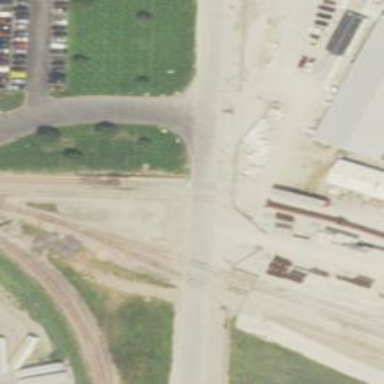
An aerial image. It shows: Railway level crossing.